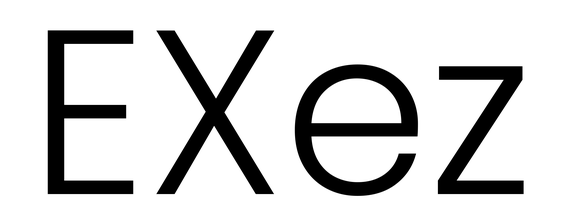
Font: Poppins-Light